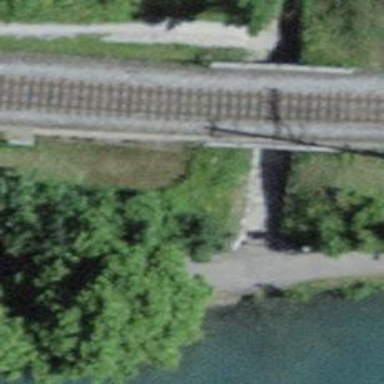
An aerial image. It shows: Path going through tunnel.